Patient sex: F
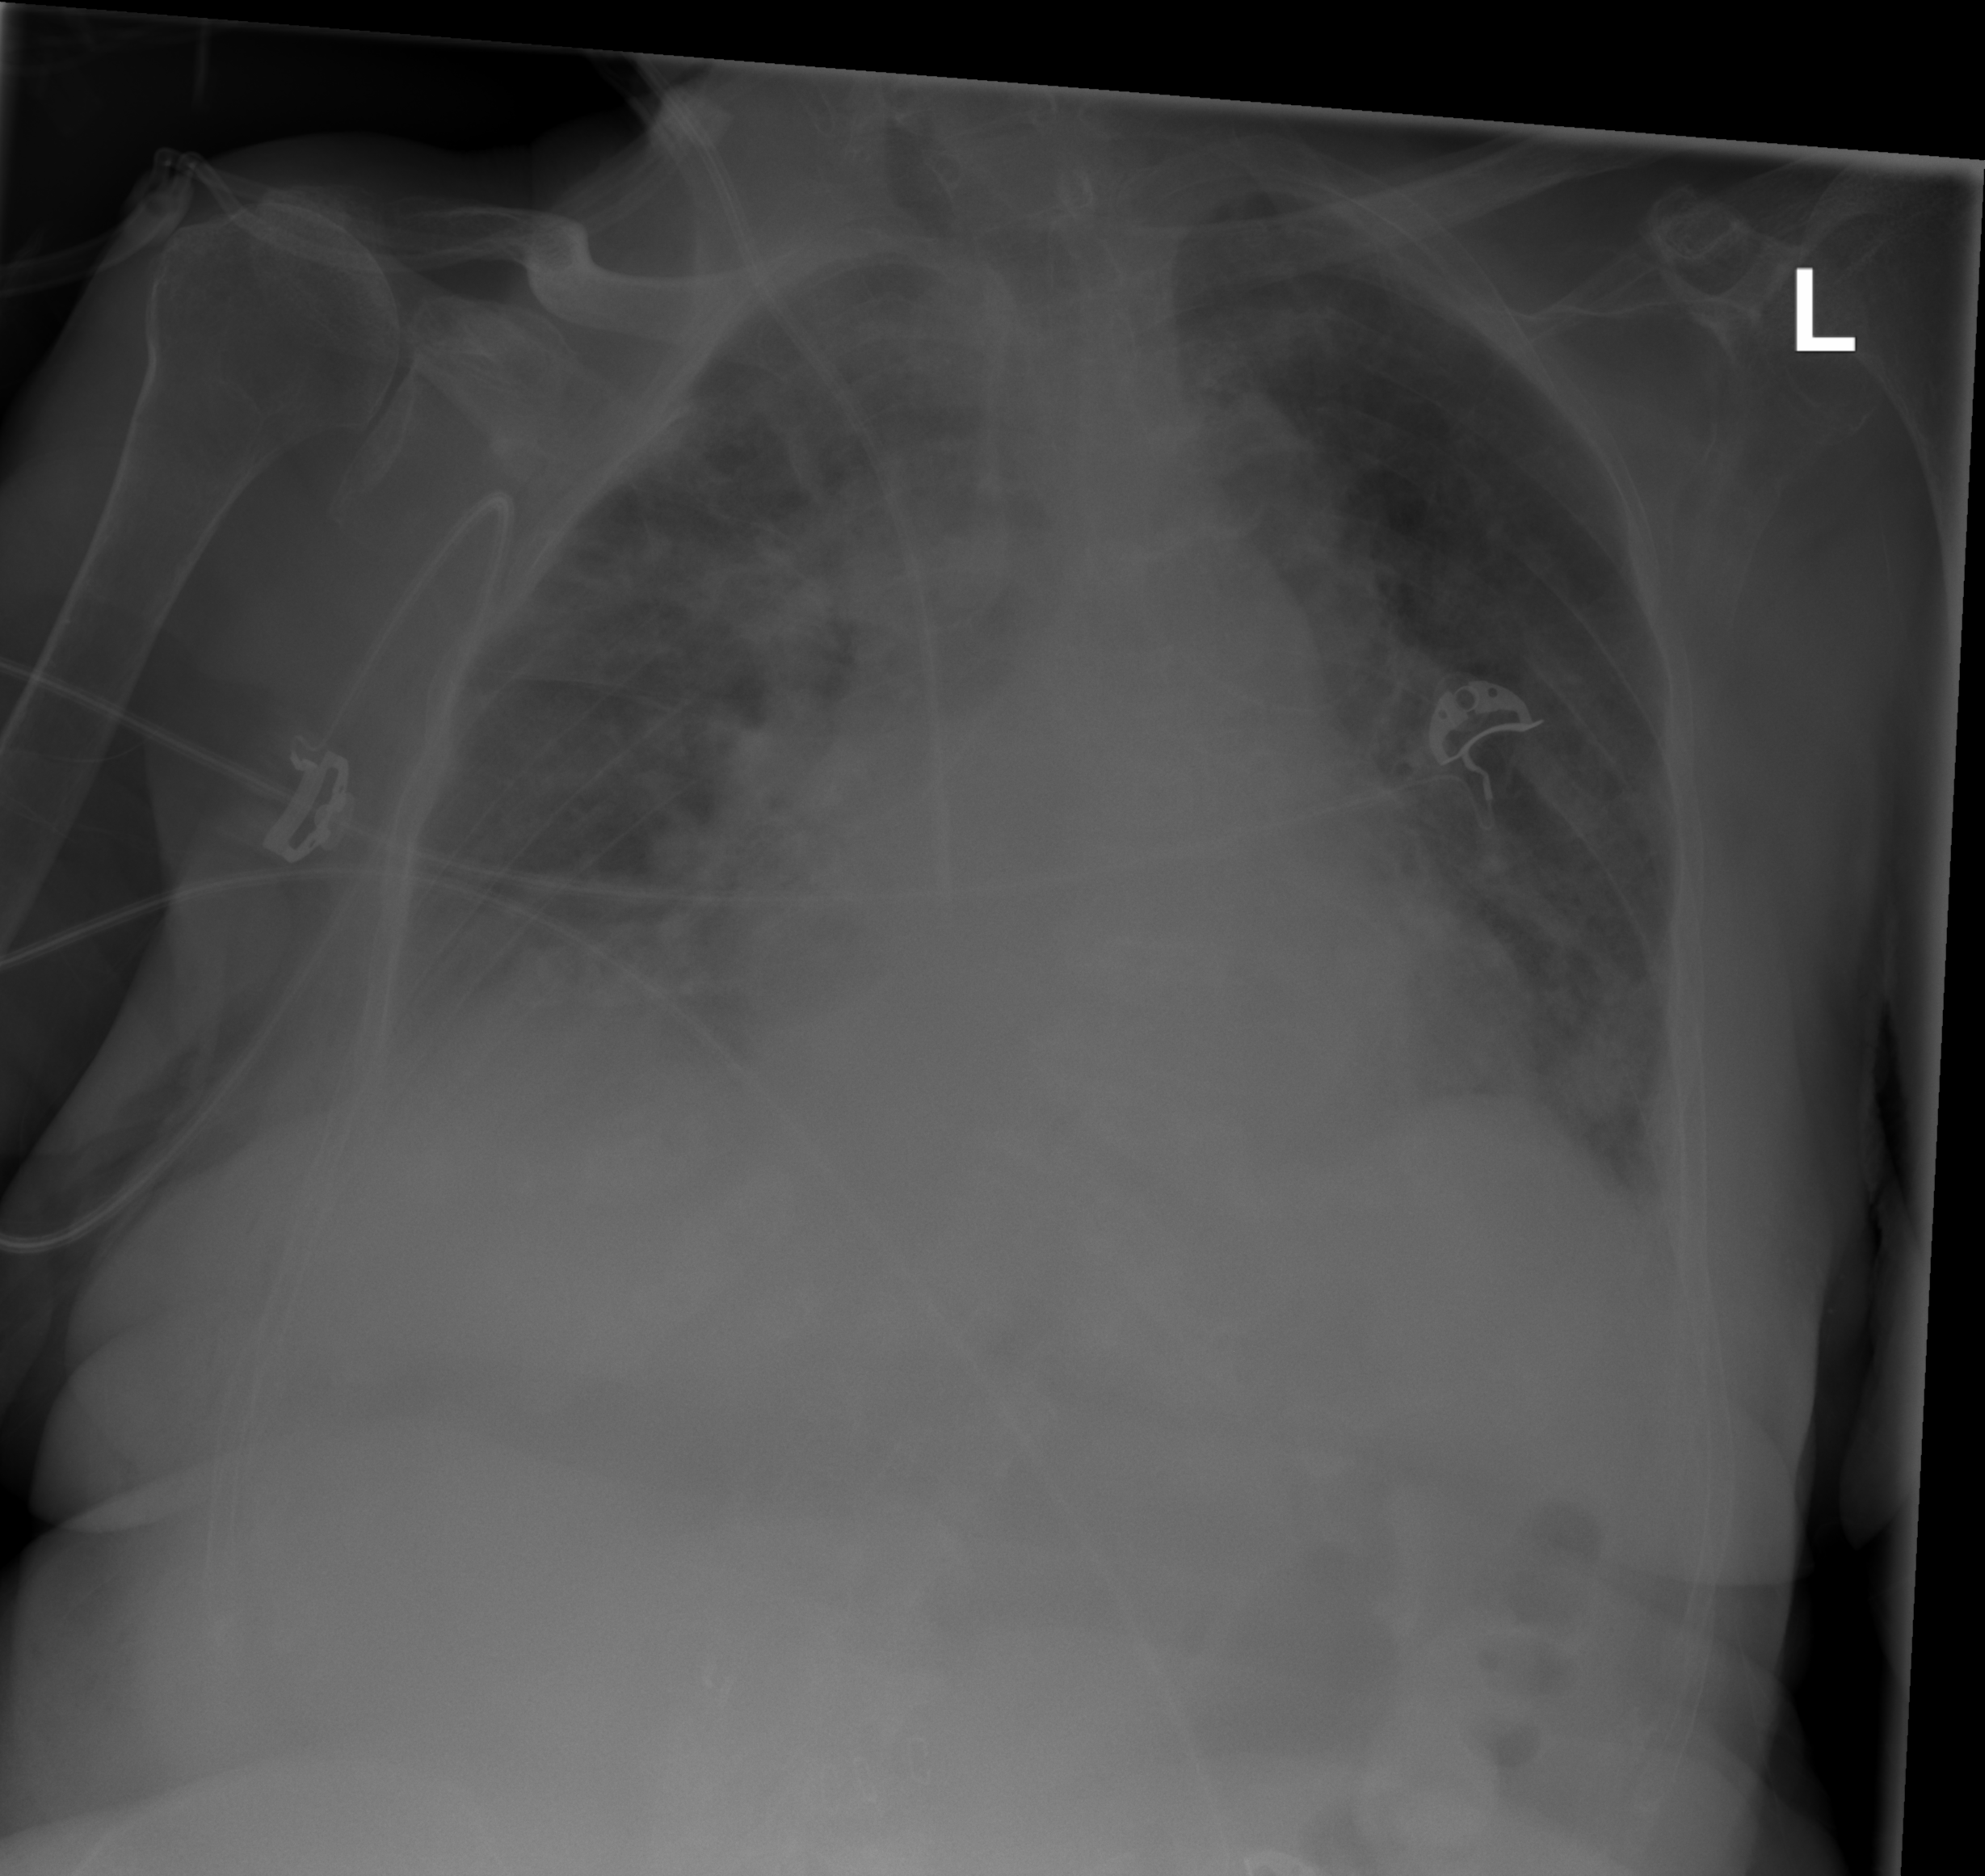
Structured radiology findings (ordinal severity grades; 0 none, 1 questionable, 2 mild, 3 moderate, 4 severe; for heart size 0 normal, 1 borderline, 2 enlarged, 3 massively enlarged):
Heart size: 2
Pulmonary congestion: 3
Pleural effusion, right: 3
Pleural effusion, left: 2
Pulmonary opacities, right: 3
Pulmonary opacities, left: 2
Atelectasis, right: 2
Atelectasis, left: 2